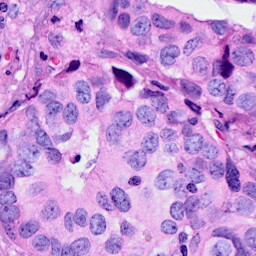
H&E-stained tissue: Breast